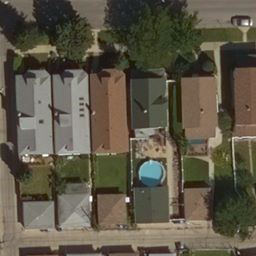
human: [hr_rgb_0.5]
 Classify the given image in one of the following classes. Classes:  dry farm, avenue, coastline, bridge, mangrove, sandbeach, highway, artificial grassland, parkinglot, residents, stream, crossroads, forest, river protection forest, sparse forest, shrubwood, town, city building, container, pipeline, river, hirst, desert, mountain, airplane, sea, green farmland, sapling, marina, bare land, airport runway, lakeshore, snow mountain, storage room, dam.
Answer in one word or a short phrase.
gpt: residents